Interaction volume radius: 5 \u00c5
Interaction volume height: 25 \u00c5
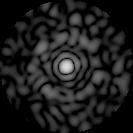
Disorder parameter: 0.8622